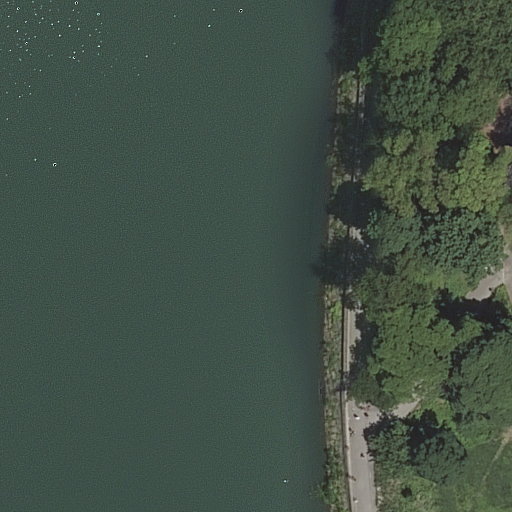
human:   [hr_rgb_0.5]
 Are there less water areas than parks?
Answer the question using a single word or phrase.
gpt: no

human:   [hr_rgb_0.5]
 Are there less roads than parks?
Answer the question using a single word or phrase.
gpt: no

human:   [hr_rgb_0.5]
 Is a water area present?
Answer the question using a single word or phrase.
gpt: yes

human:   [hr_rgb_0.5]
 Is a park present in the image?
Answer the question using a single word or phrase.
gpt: yes

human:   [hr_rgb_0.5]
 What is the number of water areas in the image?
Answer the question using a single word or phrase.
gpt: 1

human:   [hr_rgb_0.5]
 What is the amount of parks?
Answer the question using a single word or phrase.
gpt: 1

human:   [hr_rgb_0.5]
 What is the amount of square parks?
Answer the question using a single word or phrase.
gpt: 0

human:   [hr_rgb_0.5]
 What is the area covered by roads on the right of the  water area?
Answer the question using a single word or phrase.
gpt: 0m2

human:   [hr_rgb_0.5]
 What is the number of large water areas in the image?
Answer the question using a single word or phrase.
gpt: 1

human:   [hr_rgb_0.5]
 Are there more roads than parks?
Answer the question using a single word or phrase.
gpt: yes

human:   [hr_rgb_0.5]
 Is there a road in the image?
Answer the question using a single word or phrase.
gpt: yes

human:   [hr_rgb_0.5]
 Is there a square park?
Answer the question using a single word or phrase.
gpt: no

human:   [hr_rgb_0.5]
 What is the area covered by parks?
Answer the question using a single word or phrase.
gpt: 10631m2

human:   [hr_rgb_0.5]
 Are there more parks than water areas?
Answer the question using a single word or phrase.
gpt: no

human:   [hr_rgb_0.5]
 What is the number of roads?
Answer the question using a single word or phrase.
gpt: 2

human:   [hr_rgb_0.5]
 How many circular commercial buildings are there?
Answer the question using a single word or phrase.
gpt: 0

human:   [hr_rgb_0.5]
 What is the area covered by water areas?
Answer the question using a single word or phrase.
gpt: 6711m2

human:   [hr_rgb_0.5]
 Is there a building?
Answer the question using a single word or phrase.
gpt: no

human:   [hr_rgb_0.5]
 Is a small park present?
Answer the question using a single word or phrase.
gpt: no

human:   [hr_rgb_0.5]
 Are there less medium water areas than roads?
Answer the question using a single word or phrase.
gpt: yes

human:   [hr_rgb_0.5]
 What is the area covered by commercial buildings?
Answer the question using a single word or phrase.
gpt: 0m2

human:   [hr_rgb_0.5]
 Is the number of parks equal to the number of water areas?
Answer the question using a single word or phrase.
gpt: yes

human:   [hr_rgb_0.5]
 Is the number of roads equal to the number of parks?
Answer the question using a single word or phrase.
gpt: no

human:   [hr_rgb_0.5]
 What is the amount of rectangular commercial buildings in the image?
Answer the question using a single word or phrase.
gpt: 0

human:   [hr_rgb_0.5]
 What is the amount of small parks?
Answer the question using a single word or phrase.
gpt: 0

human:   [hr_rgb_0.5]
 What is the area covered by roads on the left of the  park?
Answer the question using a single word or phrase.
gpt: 0m2

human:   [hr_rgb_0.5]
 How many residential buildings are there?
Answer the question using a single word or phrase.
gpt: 0

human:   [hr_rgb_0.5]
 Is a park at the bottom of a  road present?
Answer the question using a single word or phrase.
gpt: no

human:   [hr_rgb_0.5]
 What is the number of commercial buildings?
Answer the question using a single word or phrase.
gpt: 0

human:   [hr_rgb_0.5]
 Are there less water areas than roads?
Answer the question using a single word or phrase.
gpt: yes

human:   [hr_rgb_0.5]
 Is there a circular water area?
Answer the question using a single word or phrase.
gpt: no

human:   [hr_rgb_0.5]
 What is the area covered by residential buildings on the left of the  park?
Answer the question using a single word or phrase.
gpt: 0m2

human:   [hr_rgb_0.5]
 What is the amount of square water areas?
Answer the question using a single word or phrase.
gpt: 0

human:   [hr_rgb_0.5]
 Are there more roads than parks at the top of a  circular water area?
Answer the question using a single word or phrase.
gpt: yes

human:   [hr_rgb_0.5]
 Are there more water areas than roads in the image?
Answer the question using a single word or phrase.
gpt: no

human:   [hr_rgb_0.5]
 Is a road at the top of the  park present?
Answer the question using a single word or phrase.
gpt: no

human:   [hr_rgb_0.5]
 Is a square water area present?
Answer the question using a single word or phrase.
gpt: no

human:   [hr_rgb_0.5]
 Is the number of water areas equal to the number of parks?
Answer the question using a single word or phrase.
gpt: yes

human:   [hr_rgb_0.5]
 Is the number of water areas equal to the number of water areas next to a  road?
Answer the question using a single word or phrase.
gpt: yes

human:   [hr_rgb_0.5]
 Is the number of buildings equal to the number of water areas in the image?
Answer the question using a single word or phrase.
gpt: no

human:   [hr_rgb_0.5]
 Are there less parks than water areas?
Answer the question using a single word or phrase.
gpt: no

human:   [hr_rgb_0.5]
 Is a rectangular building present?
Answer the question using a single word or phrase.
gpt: no

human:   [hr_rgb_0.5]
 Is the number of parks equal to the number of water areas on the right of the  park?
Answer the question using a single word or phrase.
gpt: no

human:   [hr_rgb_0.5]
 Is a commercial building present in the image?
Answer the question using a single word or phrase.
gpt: no

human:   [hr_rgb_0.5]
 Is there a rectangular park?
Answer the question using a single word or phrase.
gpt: yes

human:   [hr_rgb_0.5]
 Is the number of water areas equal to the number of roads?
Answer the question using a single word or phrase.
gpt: no

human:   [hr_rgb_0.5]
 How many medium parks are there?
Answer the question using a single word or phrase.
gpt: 0

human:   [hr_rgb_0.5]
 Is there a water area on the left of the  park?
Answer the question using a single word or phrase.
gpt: yes

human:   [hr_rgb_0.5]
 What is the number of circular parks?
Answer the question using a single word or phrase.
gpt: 0

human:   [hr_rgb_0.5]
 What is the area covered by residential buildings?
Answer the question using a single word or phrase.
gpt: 0m2

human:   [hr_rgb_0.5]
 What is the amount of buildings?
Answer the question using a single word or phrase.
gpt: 0

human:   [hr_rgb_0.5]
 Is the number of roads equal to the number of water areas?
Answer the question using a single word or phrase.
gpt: no

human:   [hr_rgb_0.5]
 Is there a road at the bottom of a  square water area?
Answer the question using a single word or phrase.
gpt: no

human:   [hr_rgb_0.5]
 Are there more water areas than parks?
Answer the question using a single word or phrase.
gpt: no

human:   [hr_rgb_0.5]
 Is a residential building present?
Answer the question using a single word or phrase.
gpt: no

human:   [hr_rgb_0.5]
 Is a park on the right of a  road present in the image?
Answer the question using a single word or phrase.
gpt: yes

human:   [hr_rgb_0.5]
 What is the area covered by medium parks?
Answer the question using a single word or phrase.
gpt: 0m2

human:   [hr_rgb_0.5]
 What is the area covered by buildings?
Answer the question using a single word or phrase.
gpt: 0m2

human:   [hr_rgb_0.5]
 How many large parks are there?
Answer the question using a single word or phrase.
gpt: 1

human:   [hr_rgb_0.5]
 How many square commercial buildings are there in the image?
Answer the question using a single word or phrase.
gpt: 0

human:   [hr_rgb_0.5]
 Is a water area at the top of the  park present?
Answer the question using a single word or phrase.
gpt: no

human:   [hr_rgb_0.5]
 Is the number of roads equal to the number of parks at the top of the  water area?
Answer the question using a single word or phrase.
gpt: no

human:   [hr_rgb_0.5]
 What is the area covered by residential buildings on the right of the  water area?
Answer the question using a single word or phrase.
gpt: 0m2

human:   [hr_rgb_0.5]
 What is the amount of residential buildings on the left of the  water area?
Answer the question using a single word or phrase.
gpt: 0